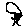
Label: tree